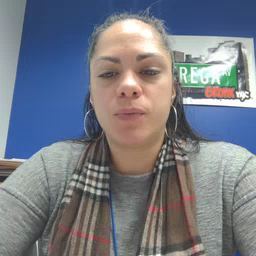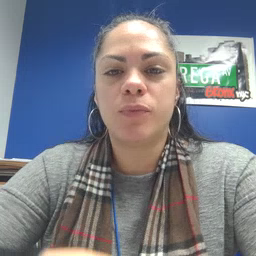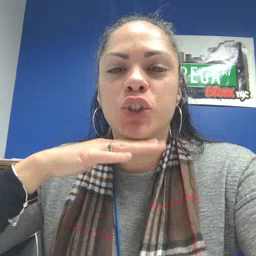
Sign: dirty